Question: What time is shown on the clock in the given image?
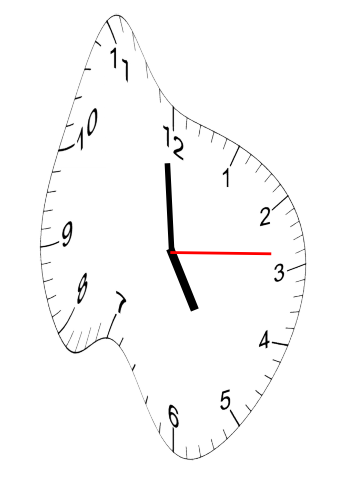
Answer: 04:59:14